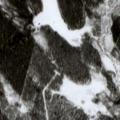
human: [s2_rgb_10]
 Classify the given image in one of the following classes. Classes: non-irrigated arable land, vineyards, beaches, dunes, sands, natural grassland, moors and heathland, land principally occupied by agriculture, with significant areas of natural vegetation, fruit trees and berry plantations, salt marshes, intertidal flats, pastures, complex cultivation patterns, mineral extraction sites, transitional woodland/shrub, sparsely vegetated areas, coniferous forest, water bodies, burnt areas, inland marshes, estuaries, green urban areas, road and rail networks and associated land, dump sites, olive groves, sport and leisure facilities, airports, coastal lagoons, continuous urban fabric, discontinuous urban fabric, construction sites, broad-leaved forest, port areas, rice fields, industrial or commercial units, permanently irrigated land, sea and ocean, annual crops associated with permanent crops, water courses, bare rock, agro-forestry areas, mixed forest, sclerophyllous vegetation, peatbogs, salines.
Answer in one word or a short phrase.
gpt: coniferous forest, transitional woodland/shrub